Interaction volume radius: 5 \u00c5
Interaction volume height: 25 \u00c5
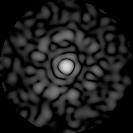
Disorder parameter: 0.817